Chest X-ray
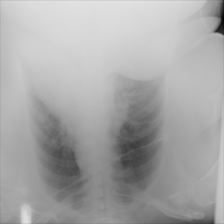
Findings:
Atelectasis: negative
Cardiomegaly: negative
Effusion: negative
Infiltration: negative
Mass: negative
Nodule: negative
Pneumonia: negative
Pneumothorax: negative
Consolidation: positive
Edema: negative
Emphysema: negative
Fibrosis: negative
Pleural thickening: negative
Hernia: negative